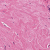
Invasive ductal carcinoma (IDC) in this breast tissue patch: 0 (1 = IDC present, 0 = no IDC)